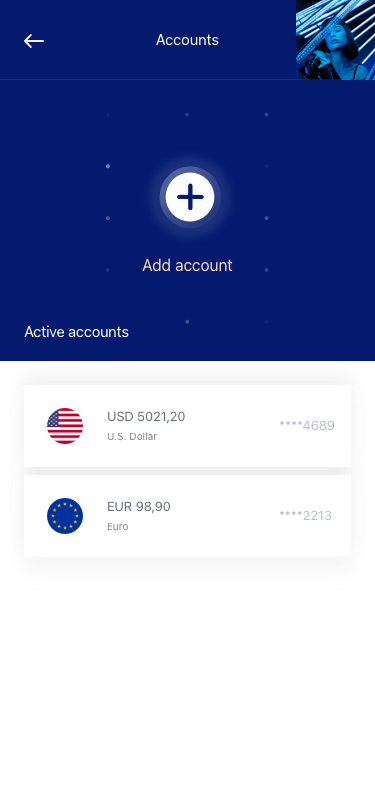
Text in this UI design:
Add account
Active accounts
USD 5021,20
U.S. Dollar
****4689
EUR 98,90
Euro
****2213